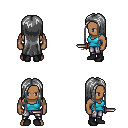
a pixel art fantasy rpg character, male body template, human, dark skin, teal pirate shirt, metal pants, gray extra-long hairstyle, black shoes, dagger, four views (front, back, left, right), 2x2 character sprite sheet, small pixel art, hard edges, no anti-aliasing